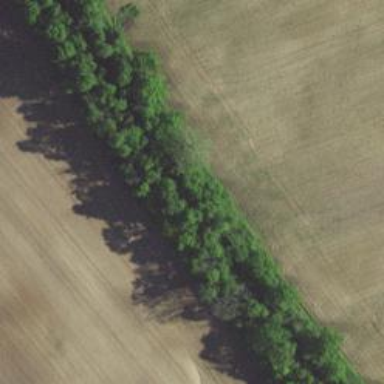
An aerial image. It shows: Abandoned railway.